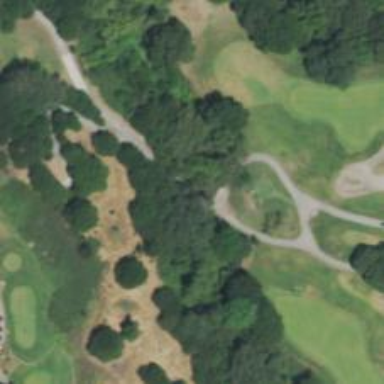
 featuring footway path along with golf path."